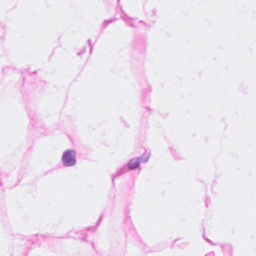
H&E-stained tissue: Breast